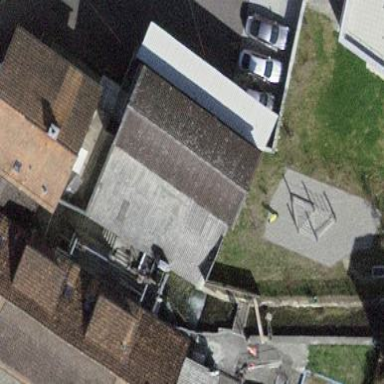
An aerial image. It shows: Building with tile roof.